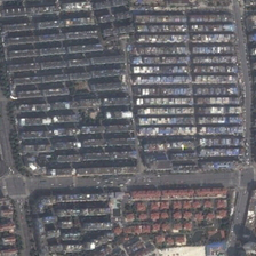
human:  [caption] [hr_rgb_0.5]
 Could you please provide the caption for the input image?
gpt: This is very heavy.

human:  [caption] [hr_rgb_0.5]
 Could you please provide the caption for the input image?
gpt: there are cars on the road .

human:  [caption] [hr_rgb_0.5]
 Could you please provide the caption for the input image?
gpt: there are cars on the road .

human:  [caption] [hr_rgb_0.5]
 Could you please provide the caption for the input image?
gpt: there are cars on the road .

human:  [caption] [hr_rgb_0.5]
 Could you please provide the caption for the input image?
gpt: there are cars on the road .